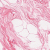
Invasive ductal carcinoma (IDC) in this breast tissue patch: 0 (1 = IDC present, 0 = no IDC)